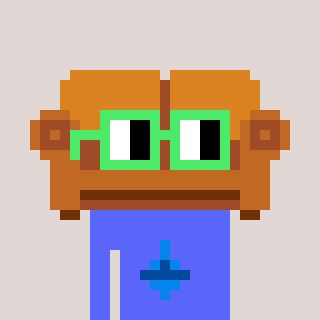
a pixel art character with square light green glasses, a couch-shaped head and a purple-colored body on a warm background